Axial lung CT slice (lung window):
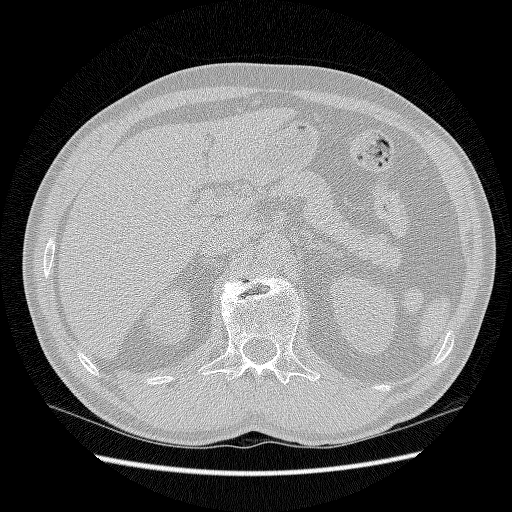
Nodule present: no